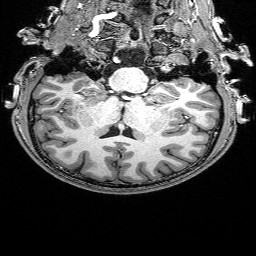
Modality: T1w
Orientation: sagittal